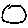
Label: circle